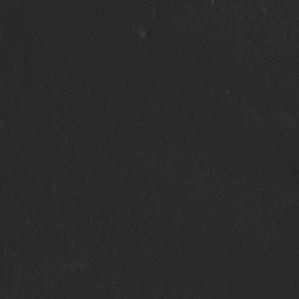
Label: non_frost